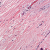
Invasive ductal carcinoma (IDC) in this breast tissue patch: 1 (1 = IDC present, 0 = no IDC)